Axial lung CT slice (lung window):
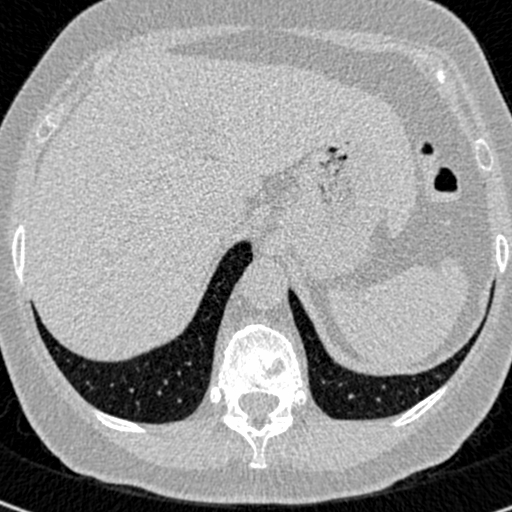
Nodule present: no